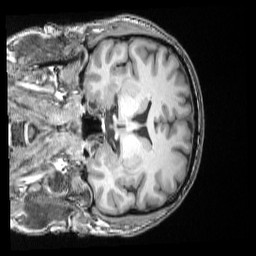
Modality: T1w
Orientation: coronal
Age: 43
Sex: male
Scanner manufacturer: siemens
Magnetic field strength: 3 T
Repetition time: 2 s
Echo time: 0.00339 s